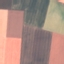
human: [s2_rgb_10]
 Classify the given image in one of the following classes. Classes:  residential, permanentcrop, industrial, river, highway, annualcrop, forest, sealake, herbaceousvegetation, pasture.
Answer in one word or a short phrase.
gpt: AnnualCrop